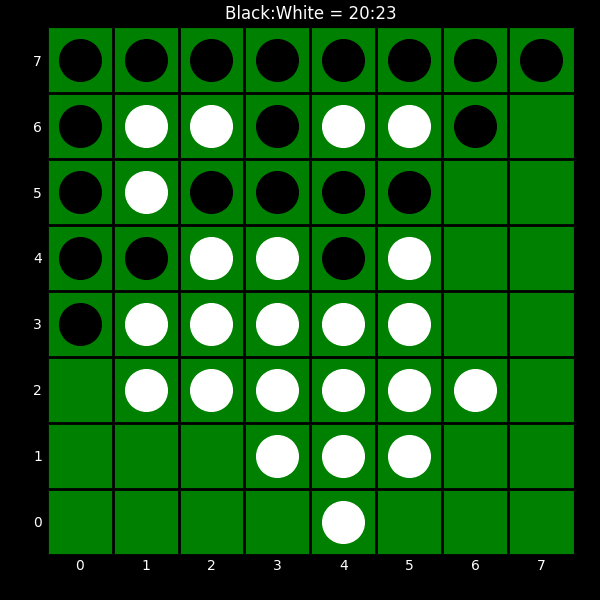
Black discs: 20
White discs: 23